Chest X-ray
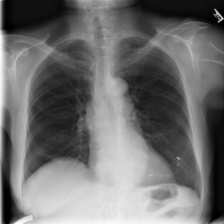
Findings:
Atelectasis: negative
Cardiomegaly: negative
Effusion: negative
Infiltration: negative
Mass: negative
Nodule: negative
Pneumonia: negative
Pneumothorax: negative
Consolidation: negative
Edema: negative
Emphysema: negative
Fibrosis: negative
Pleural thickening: negative
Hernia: negative